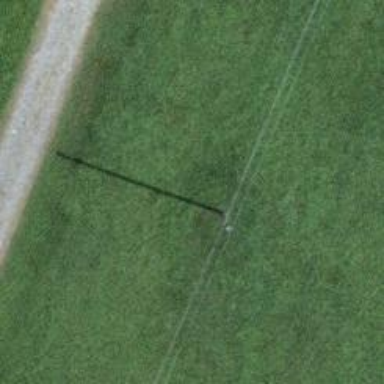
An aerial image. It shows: Utility pole as the man-made structure.